Question: I want to have my search bar visible when the navbar collapses.
My code: <URL> works when collapsed but shows two search bars when expanded.

HTML:
'''
<header class= "blog-masthead">
<nav class="navbar" role="navigation">
<div class="container">
<div class="navbar-header">
<button type="button" class="navbar-toggle collapsed pull-left" data-toggle="collapse" data-target="#navbar-collapse">
<span class="sr-only">Toggle navigation</span>
<span class="icon-bar"></span>
<span class="icon-bar"></span>
<span class="icon-bar"></span>
</button>
<form class="navbar-form collapsed navbar-right" role="search" action="/search" method="get">
<div class="form-group input-group">
<input type="text" class="form-control input-sm" placeholder="Search" id="sitesearch" name="query">
<span class="input-group-addon"><button type="submit" class="btn btn-default btn-xs"><span class="glyphicon glyphicon-search"></span></button></span>
</div>
</form>
</div> <!-- navbar-header -->
<div class="collapse navbar-collapse" id="navbar-collapse">
<ul class="nav navbar-nav navbar-left">
<li><a href="/blog">Blog</a></li>
<li><a href="/about">About</a></li>
</ul>
<form class="navbar-form navbar-right" role="search" action="/search" method="get">
<div class="form-group input-group">
<input type="text" class="form-control input-sm" placeholder="Search" id="sitesearch" name="query">
<span class="input-group-addon"><button type="submit" class="btn btn-default btn-xs"><span class="glyphicon glyphicon-search"></span></button></span>
</div>
</form>
</div> <!-- navbar-collapse -->
</div>
</nav>
</header>
'''
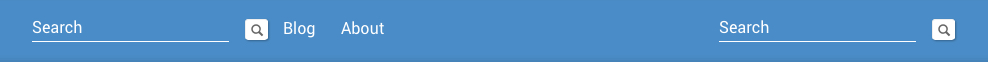
Answer: That is because you have two search bars declared,you have a couple of options to get the desired result
1. Remove the extra searchbar that you have declared in the collapse section
2. Hide/show specific items on your desired resolution ,you can check this SO thread
I have used the first way ,you can find the <URL>
Complete code:
'''
<header class= "blog-masthead">
<nav class="navbar" role="navigation">
<div class="container">
<div class="navbar-header">
<button type="button" class="navbar-toggle collapsed pull-left" data-toggle="collapse" data-target="#navbar-collapse">
<span class="sr-only">Toggle navigation</span>
<span class="icon-bar"></span>
<span class="icon-bar"></span>
<span class="icon-bar"></span>
</button>
<form class="navbar-form collapsed navbar-right" role="search" action="/search" method="get">
<div class="form-group input-group">
<input type="text" class="form-control input-sm" placeholder="Search" id="sitesearch" name="query">
<span class="input-group-addon"><button type="submit" class="btn btn-default btn-xs"><span class="glyphicon glyphicon-search"></span></button></span>
</div>
</form>
</div> <!-- navbar-header -->
<div class="collapse navbar-collapse" id="navbar-collapse">
<ul class="nav navbar-nav navbar-left">
<li><a href="/blog">Blog</a></li>
<li><a href="/about">About</a></li>
</ul>
</div> <!-- navbar-collapse -->
</div>
</nav>
</header>
'''